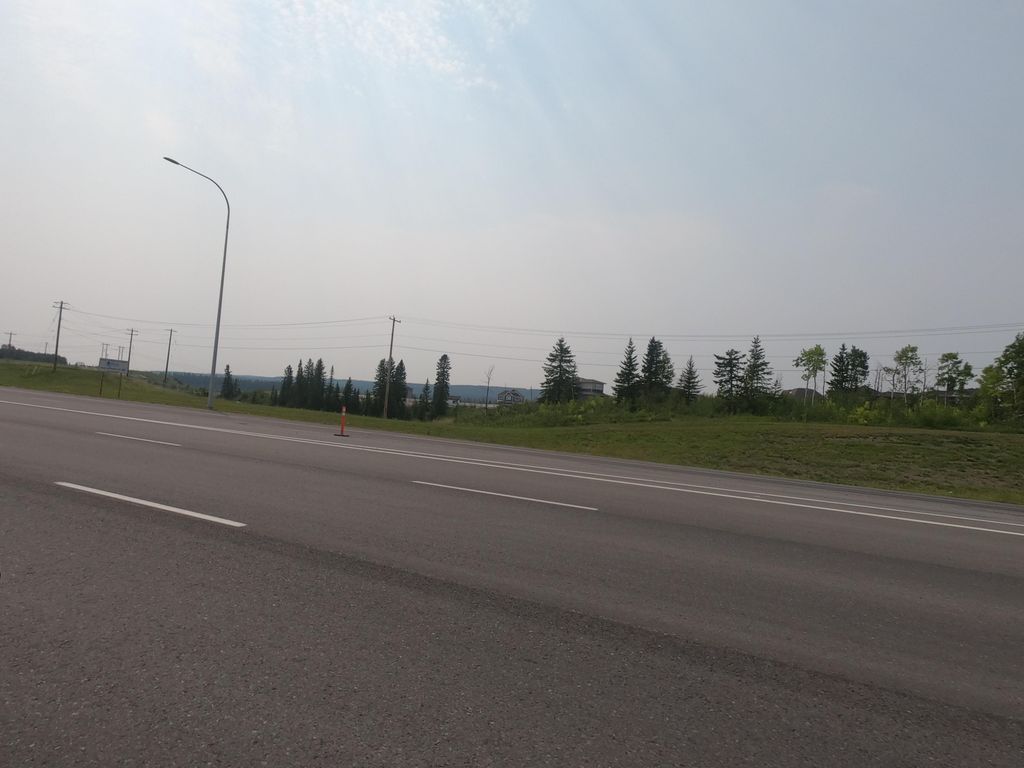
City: calgary